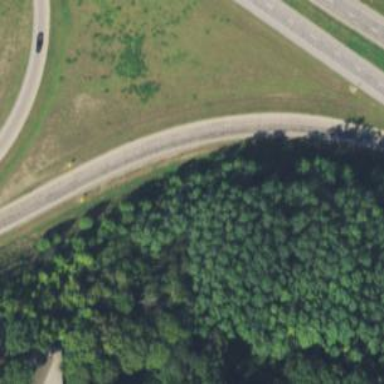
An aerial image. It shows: Trunk link highway.